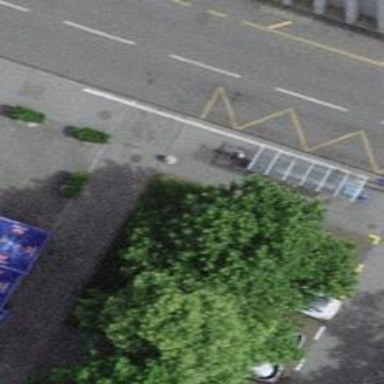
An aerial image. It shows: Bicycle rental facility.